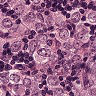
Metastatic tissue present: yes